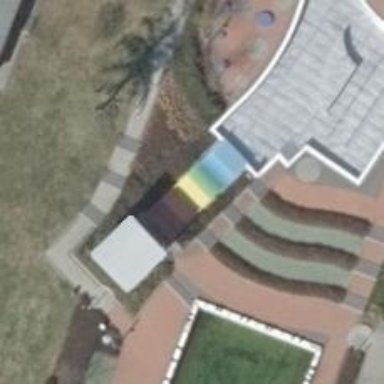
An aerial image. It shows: Water slide attraction.